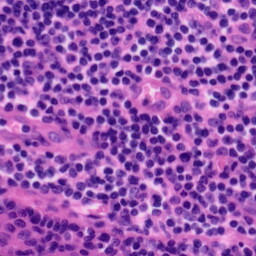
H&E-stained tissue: Tonsil